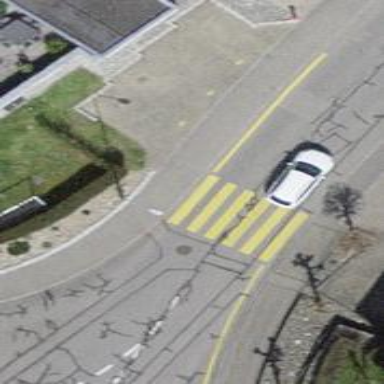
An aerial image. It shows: Zebra crossing for pedestrians.